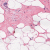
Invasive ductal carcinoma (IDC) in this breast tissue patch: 0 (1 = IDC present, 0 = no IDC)